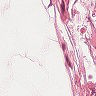
Metastatic tissue present: no